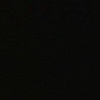
Label: space